Question: There is web-site for Nodeclipse FOSS project <URL>
I am not quick at web development and styles, and there is problem I don't know how to approach:
On the main page <URL>
and after it style is always different than at pragraph start.

I guess there's something to be in applied <URL>
FOSS project needs help with web.
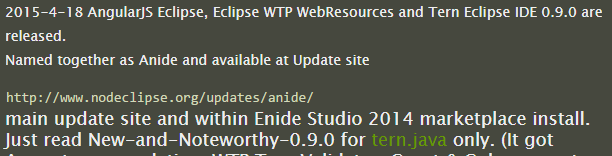
Answer: As you can see, '<pre>' tag usage inside '<p>' tag breaks the DOM structure

So the text after 'pre' tag are not enclosed inside the '<p>' tag.
> It is not advised to use 'pre' tag to display a content that doesn't lose it's meaning if not pre-formatted.
So use a '<a>' tag or some other suitable tags like 'span' (if you don't want it to be a clickable link) to display the url and style it accordingly.